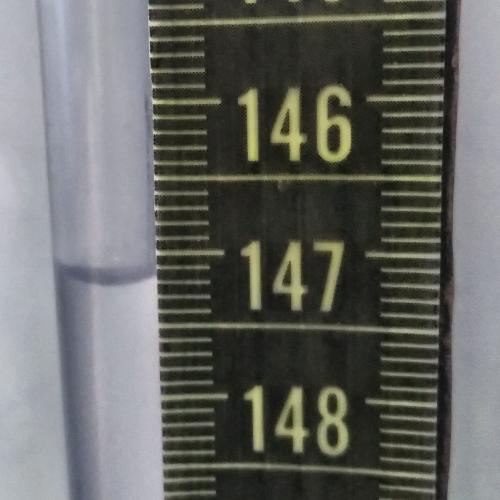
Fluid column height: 147.2 cm